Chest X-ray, AP view. Patient: 46 years old, sex F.
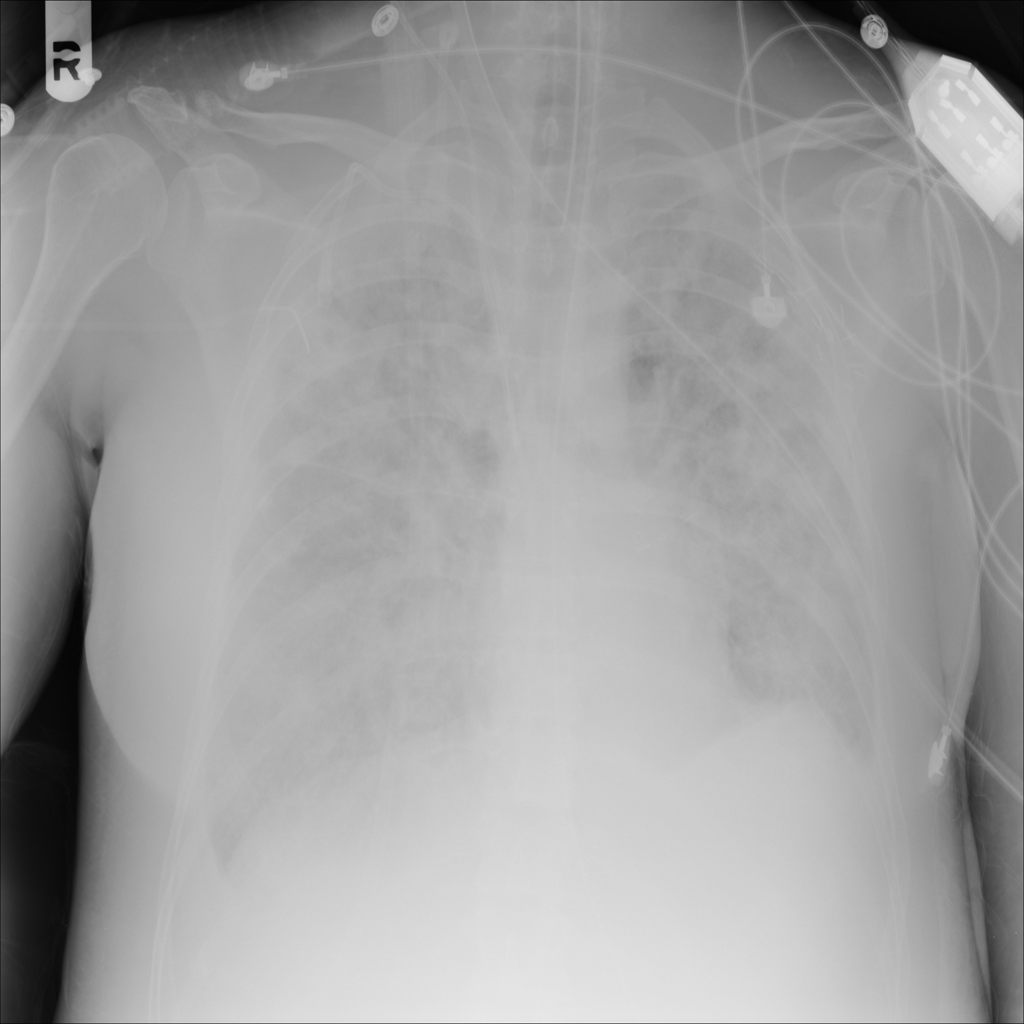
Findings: Effusion